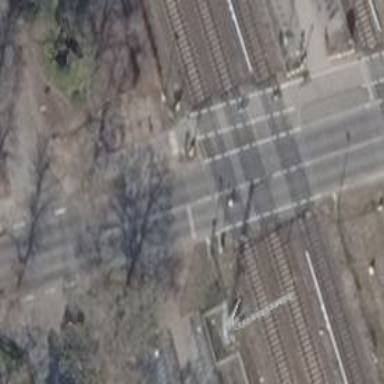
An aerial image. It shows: Level crossing with lights and saltire markings. The crossing has double half barrier.